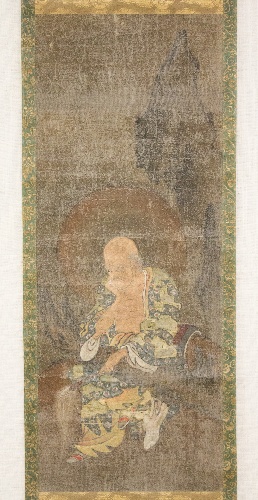
Title: 羅漢図|Rakan
Artist: Keinin Sumiyoshi
Artist bio: Japanese
Date: 15th century
Object type: Hanging scroll
Classification: Paintings
Medium: Hanging scroll; ink and color on silk
Culture: Japan
Period: Muromachi period (1392–1573)
Dimensions: 32 in. × 12 1/8 in. (81.3 × 30.8 cm)
Overall with mounting: 64 1/2 × 14 1/4 in. (163.8 × 36.2 cm)
Overall with knobs: 64 1/2 × 16 1/4 in. (163.8 × 41.3 cm)
Department: Asian Art
Credit line: H. O. Havemeyer Collection, Bequest of Mrs. H. O. Havemeyer, 1929
Accession year: 1929
Repository: Metropolitan Museum of Art, New York, NY
Tags: Men